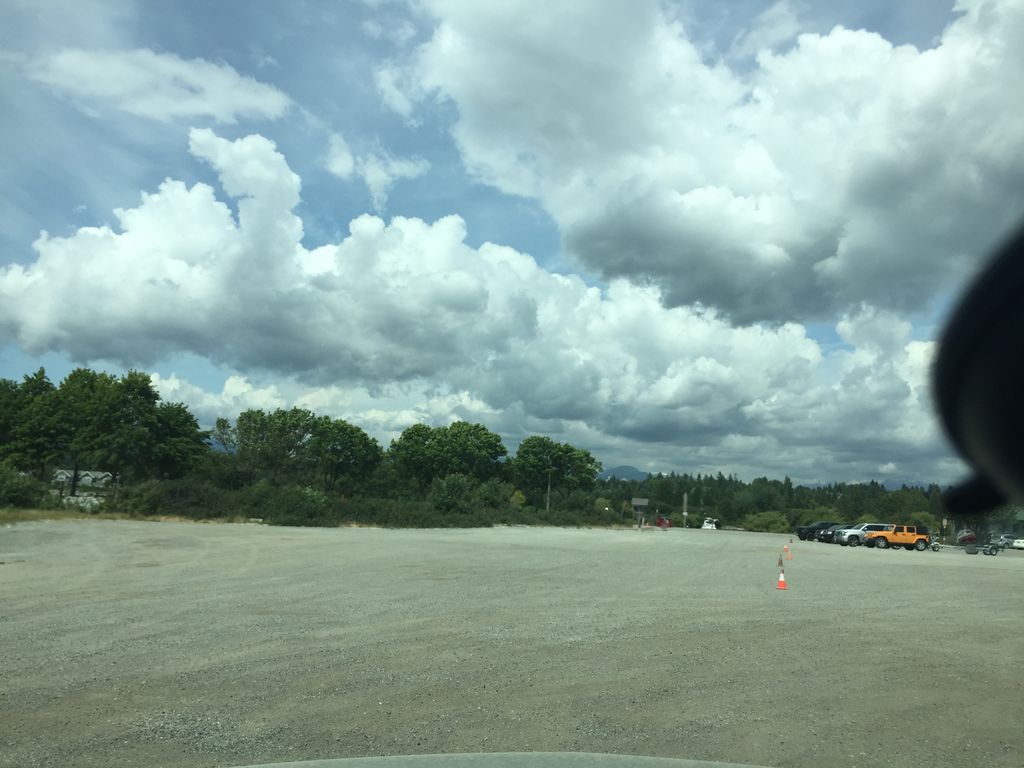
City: vancouver